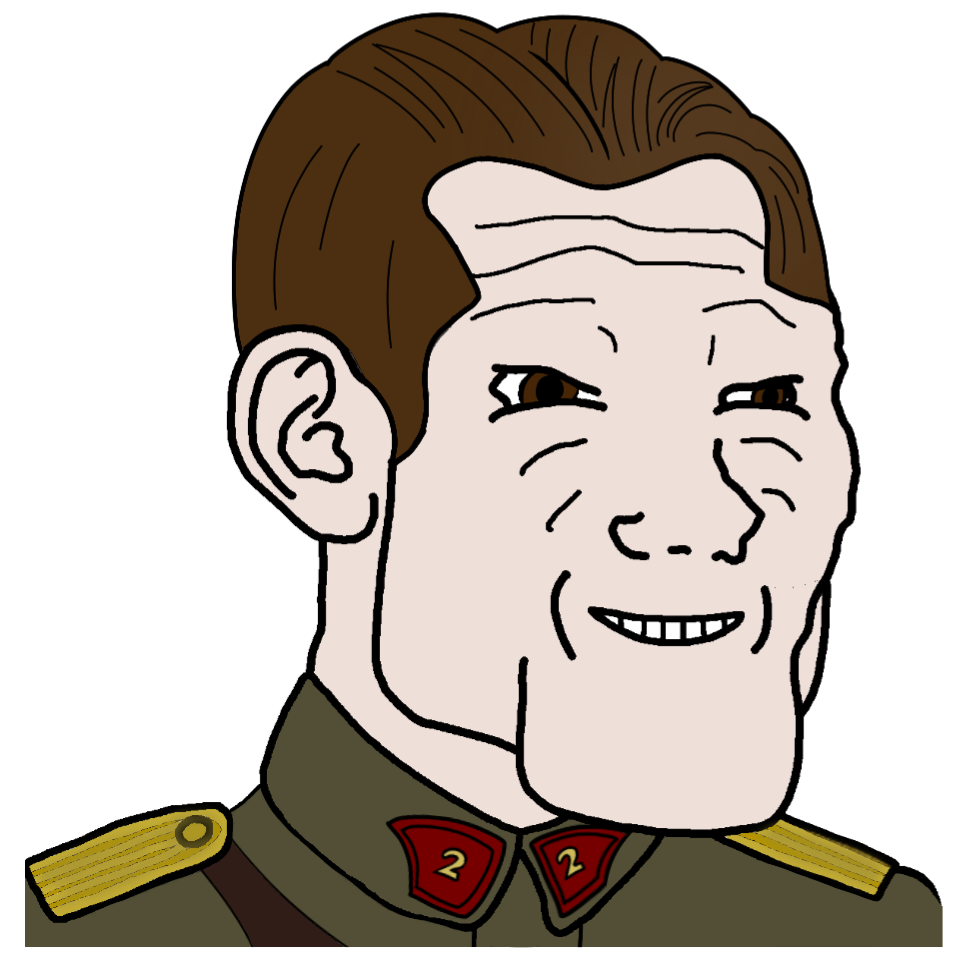
Label: 5_Grey_Chad